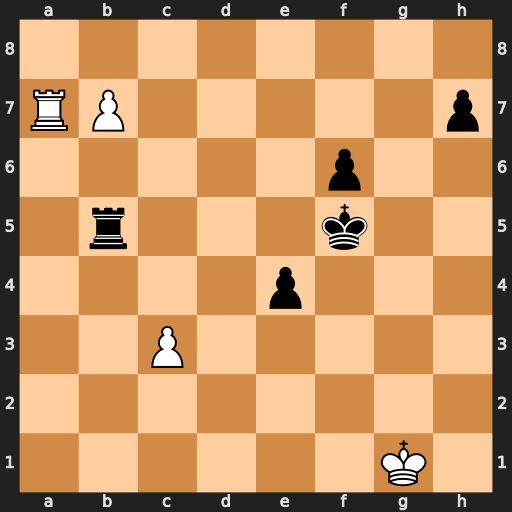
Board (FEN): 8/RP5p/5p2/1r3k2/4p3/2P5/8/6K1
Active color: w
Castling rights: -
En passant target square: -
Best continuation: Ra5 Rxa5 b8=Q